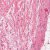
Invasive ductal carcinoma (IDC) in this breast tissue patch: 0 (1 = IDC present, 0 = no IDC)